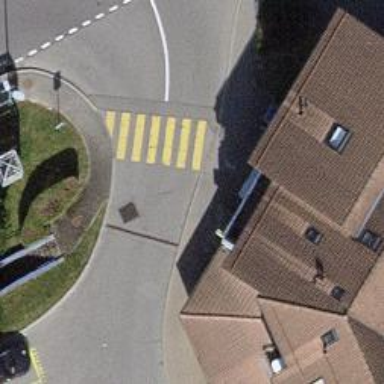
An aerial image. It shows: Uncontrolled zebra crossing.